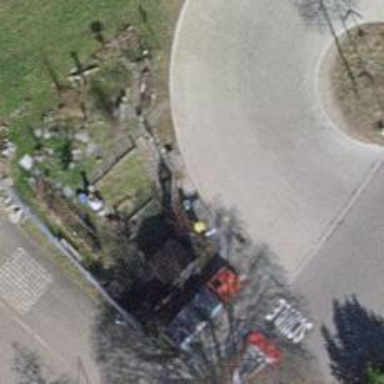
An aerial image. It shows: Bus stop with platform for public transport.